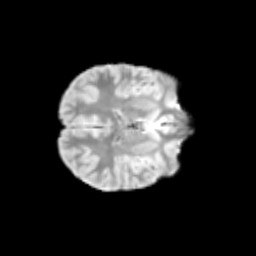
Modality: T2w
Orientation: axial
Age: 11
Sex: male
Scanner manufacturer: siemens
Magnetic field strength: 3 T
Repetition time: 3.8 s
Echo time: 0.07 s